Field crop: maize
Growth stage: 2
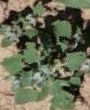
Species: chenopodium